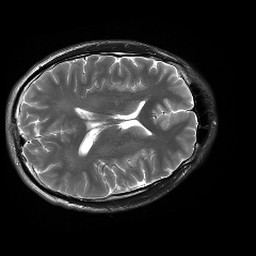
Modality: T2w
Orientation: axial
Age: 27
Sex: male
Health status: healthy
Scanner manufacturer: siemens
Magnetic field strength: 3 T
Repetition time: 4.01 s
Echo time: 0.116 s